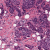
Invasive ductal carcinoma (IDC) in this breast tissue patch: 0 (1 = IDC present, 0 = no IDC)